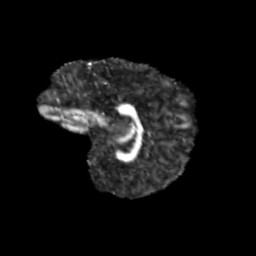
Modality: FA
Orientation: sagittal
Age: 11
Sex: male
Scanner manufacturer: siemens
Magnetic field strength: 3 T
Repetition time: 3.8 s
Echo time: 0.07 s